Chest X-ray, AP view. Patient: 66 years old, sex F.
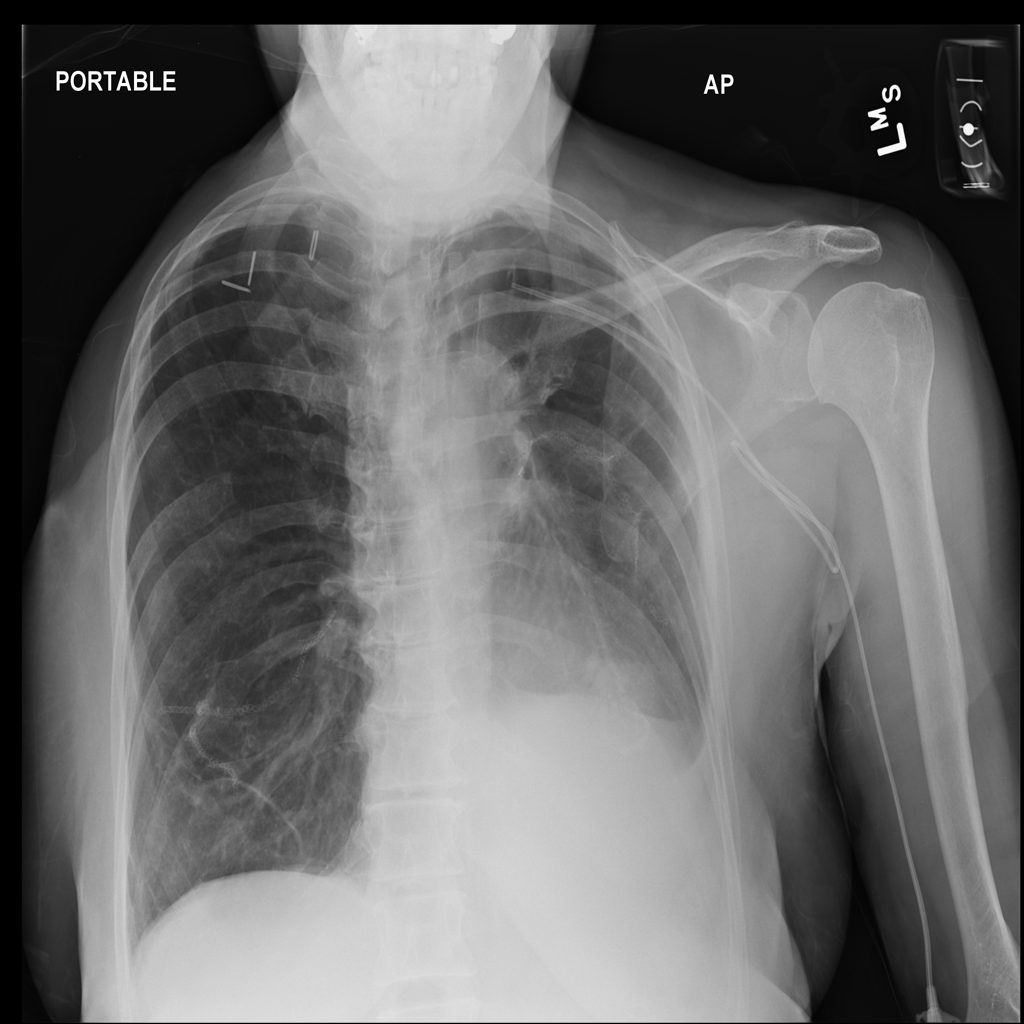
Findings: No Finding